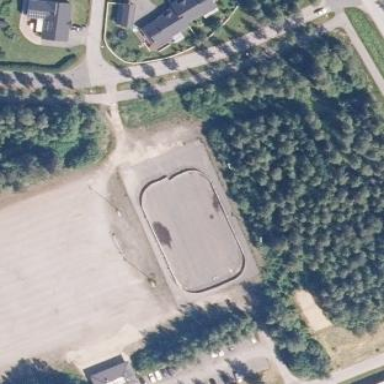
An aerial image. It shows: Ice rink used for ice hockey.